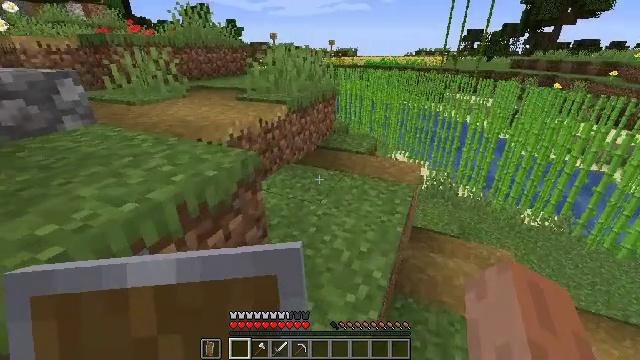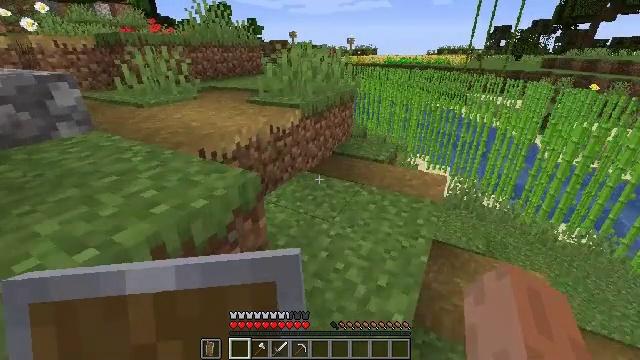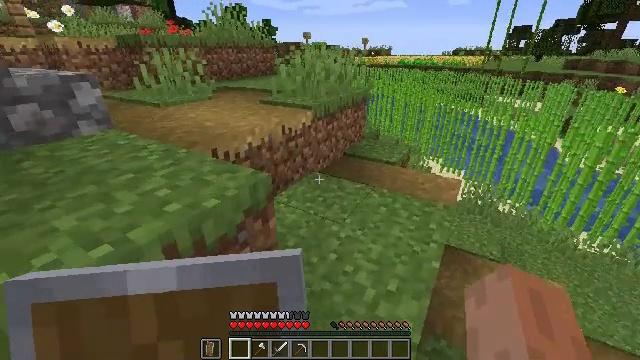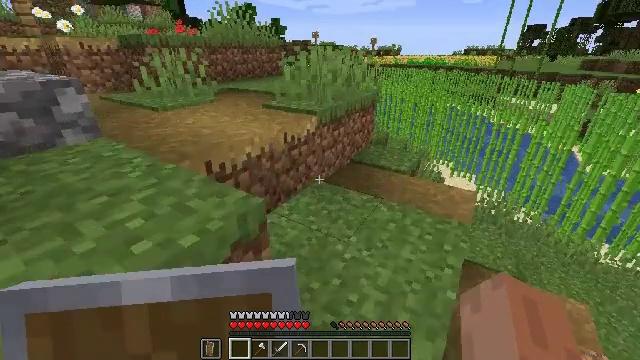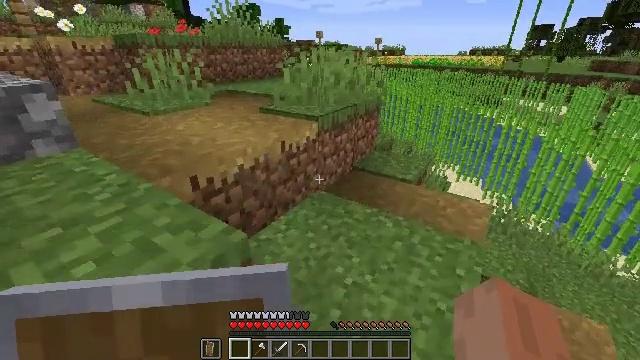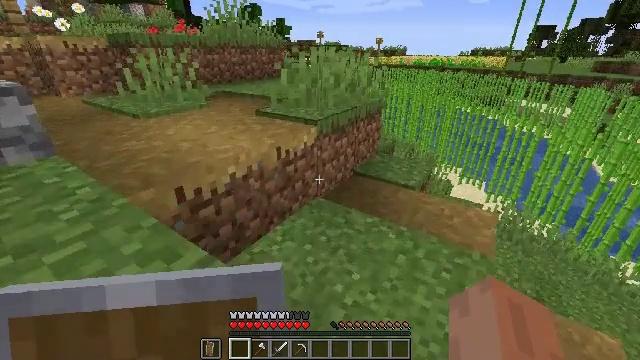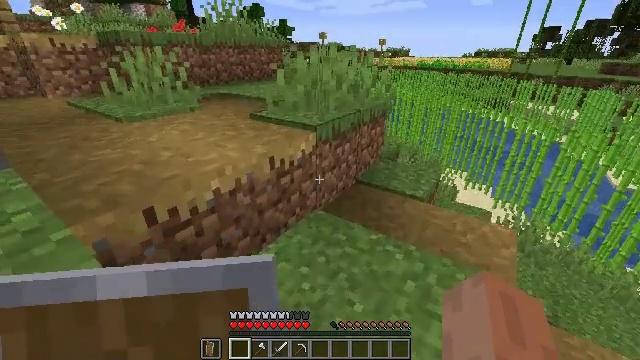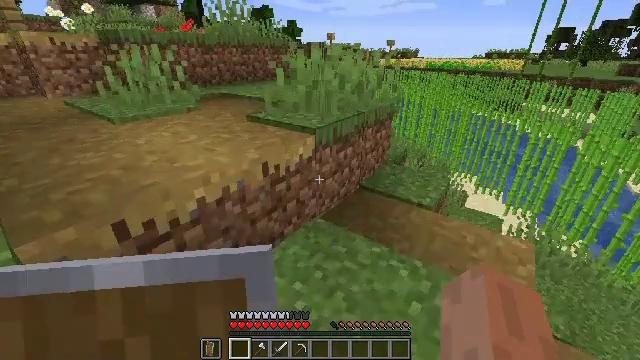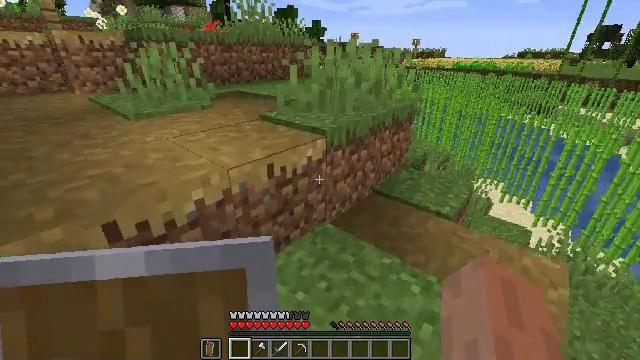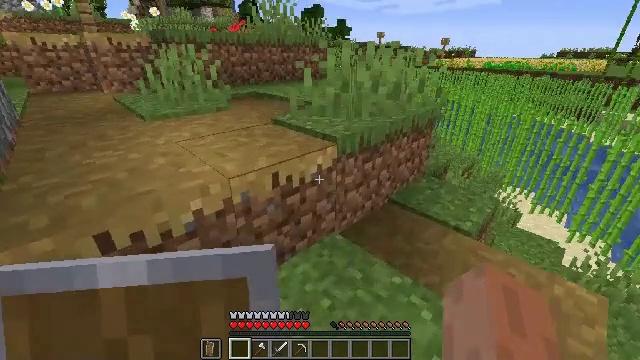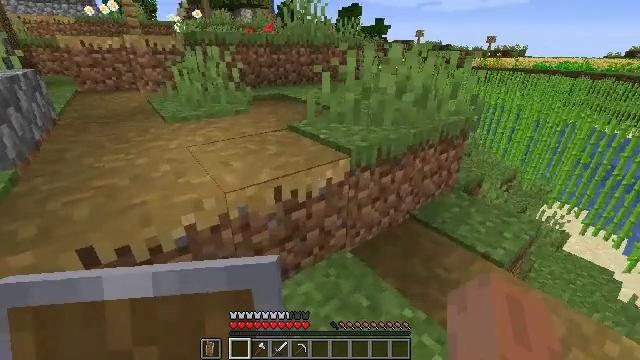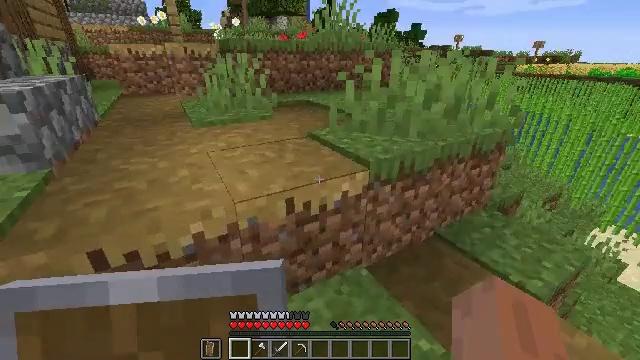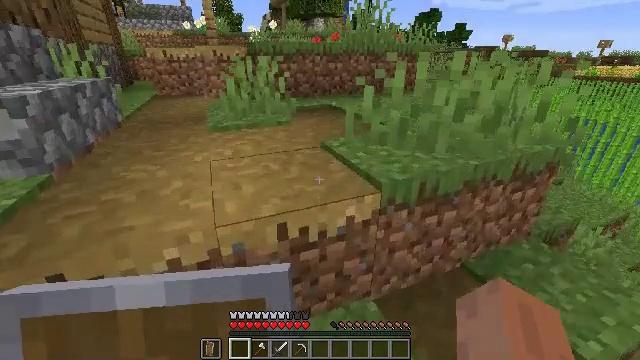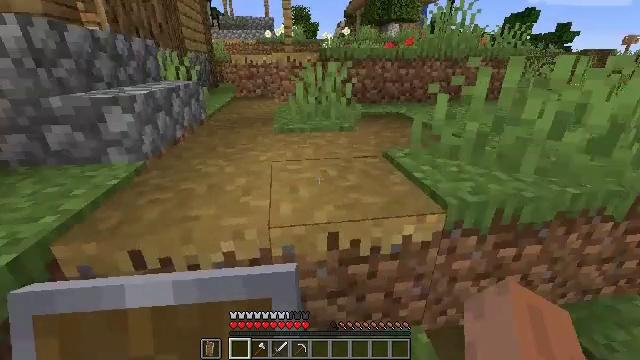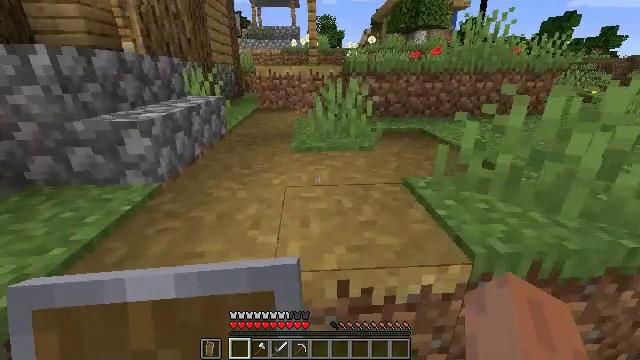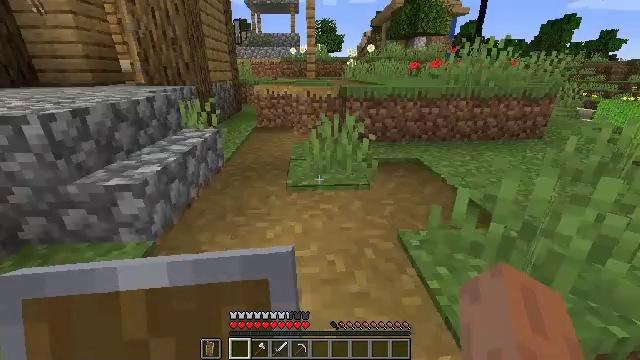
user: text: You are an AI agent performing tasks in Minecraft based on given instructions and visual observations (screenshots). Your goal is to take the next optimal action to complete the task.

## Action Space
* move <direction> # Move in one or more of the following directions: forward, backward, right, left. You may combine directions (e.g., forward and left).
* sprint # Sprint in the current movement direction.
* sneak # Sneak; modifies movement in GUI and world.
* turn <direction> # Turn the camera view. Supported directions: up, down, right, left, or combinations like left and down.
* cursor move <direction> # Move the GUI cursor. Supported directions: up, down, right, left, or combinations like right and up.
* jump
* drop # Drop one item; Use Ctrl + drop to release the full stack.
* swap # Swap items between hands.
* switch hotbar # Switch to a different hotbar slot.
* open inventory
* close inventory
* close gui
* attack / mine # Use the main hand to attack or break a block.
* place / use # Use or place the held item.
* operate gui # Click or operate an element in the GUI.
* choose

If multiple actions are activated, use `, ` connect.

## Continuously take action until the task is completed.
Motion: motion action
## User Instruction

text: craft item air
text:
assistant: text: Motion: move forward, turn left
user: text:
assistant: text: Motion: move forward, turn left
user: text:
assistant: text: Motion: move forward, turn left
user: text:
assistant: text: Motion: move forward
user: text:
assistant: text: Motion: move forward
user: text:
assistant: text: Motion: move forward
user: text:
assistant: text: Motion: move forward and move right, turn left
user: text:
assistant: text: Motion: move forward and move right, turn left
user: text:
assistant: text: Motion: move forward and move right, turn left
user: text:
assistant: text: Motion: move forward and move right, turn left
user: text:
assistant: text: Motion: move forward and move right, turn left and up
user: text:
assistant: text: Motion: move forward, turn left
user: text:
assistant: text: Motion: move forward, turn left and up
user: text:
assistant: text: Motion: move forward, turn left and up, jump
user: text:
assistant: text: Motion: move forward, jump
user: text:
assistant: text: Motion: move forward, jump
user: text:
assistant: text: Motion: move forward
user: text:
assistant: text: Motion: move forward
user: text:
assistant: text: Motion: move forward
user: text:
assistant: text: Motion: move forward
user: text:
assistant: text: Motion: move forward
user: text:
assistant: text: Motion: no_op
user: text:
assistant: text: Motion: no_op
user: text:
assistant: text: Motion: no_op
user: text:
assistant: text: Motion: no_op
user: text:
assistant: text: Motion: no_op
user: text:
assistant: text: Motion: no_op
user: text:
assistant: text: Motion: no_op
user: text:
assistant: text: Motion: no_op
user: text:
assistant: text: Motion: no_op